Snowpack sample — Buffalo Mountain, Silverthorne, Colorado, USA (2/22/26, 2:02 PM MST)
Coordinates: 39.622, -106.113
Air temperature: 33 °F
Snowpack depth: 63 cm
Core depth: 50 cm
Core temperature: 28.4 °F
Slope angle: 11°, slope face: 116°
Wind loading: low
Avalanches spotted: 0
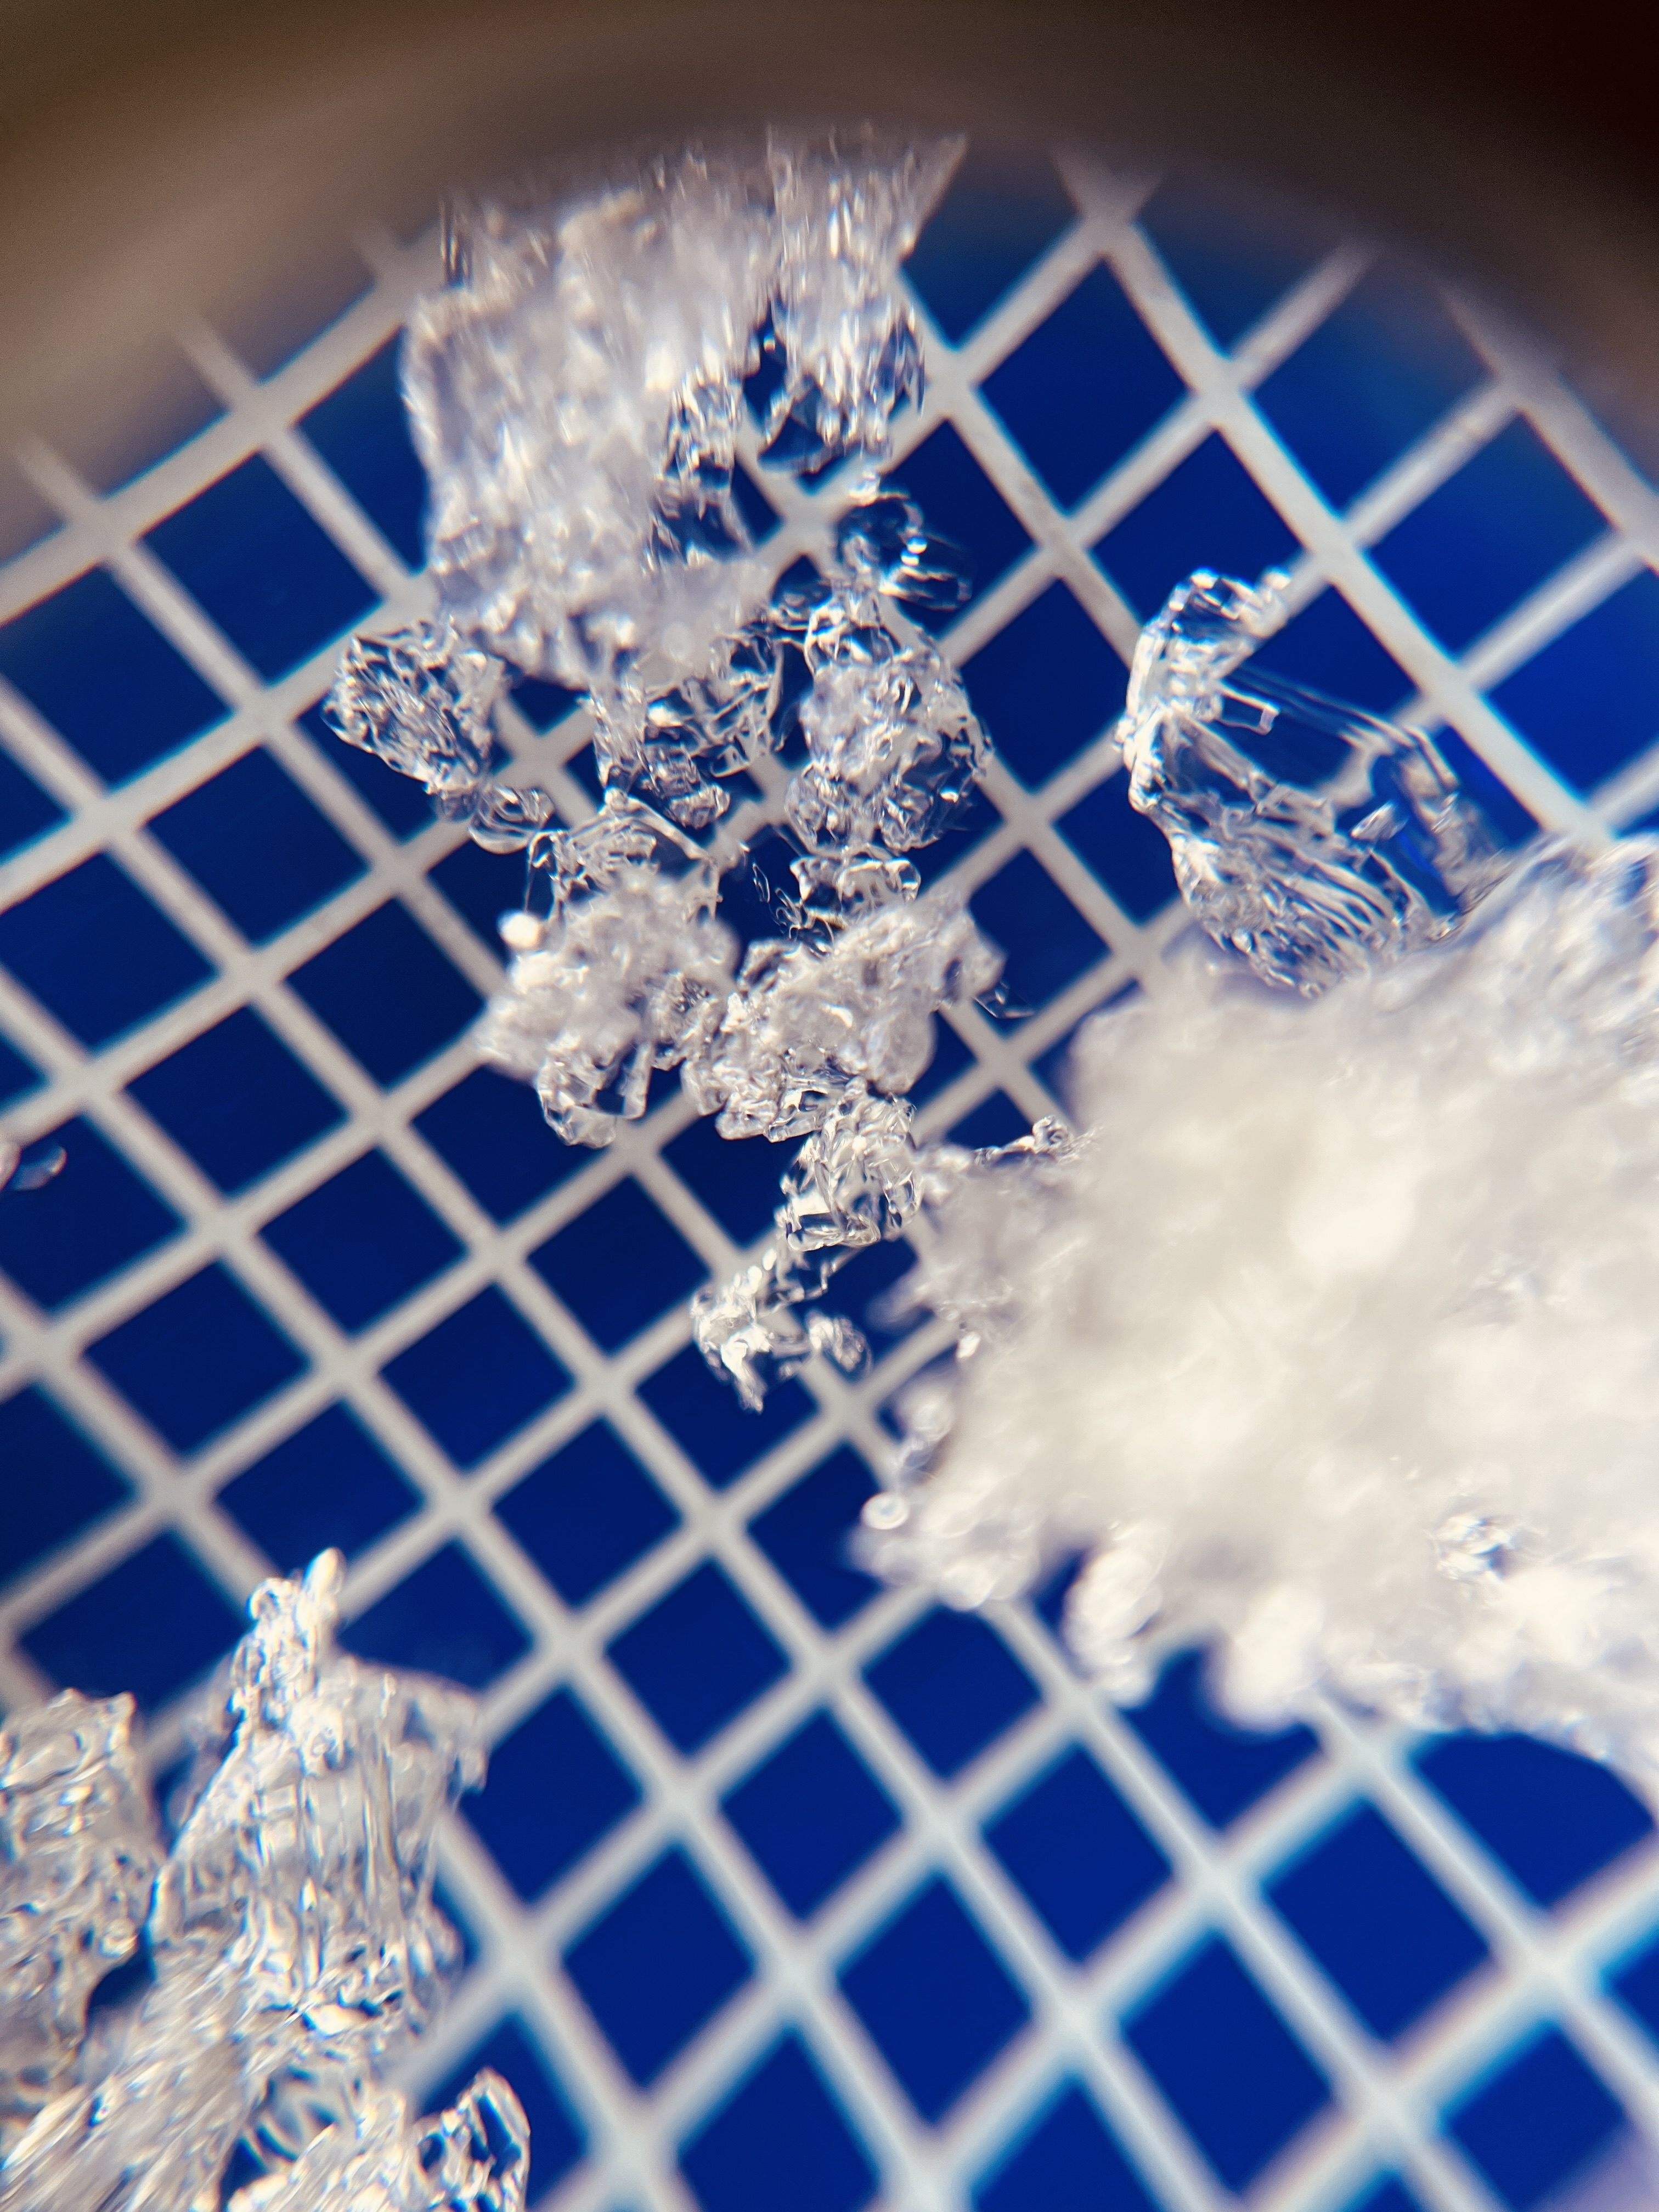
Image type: magnified_profile
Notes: In a firebreak similar to site 1, minimal wind loading with no spotted avalanches (not many faces in view though)